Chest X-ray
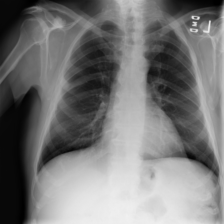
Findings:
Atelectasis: negative
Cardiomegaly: negative
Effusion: negative
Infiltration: negative
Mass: negative
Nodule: negative
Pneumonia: negative
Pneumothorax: negative
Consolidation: negative
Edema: negative
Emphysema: negative
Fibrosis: negative
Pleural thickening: negative
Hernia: negative